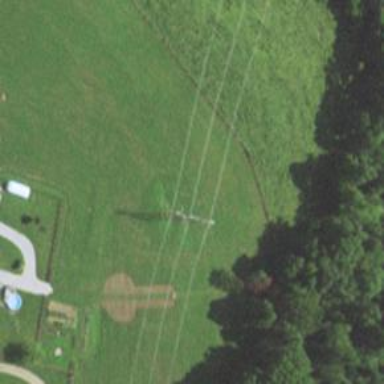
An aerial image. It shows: Power tower.